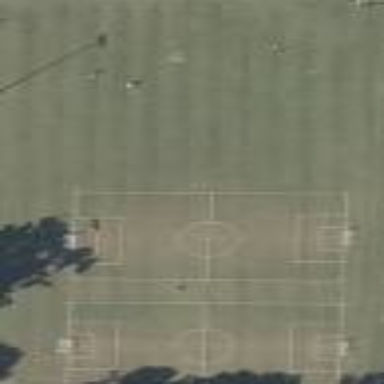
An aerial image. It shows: Soccer pitch designated for leisure and sports activities.